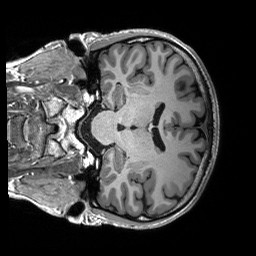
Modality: T1w
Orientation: coronal
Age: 23
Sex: male
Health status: healthy
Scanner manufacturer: siemens
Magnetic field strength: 3 T
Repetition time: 2.53 s
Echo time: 0.00227 s